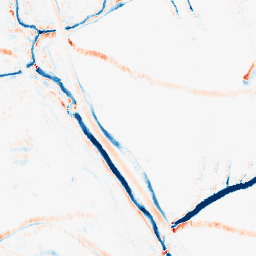
Category: morphological
Decomposition family: morphological_rect
Decomposition parameters: operation: average
width: 5
height: 10
Upsampling method: regularized
Upsampling parameters: scale: 2
lambda_reg: 0.001
Upsampling scale: 2